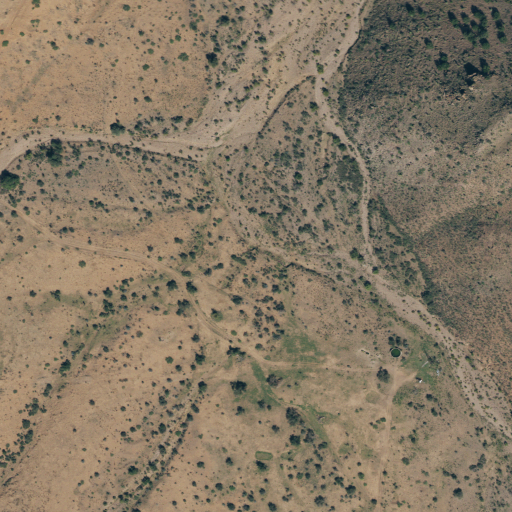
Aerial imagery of valley in Texas named Twomile Canyon containing shrub and grassland